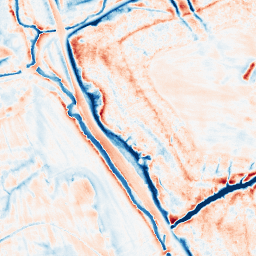
Category: edge_preserving
Decomposition family: anisotropic_diffusion
Decomposition parameters: iterations: 50
kappa: 100
gamma: 0.2
Upsampling method: cubic_catmull_rom
Upsampling parameters: scale: 4
Upsampling scale: 4